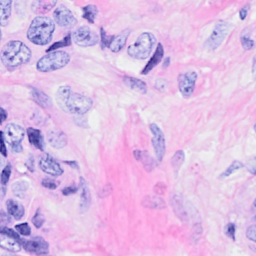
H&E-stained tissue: Breast